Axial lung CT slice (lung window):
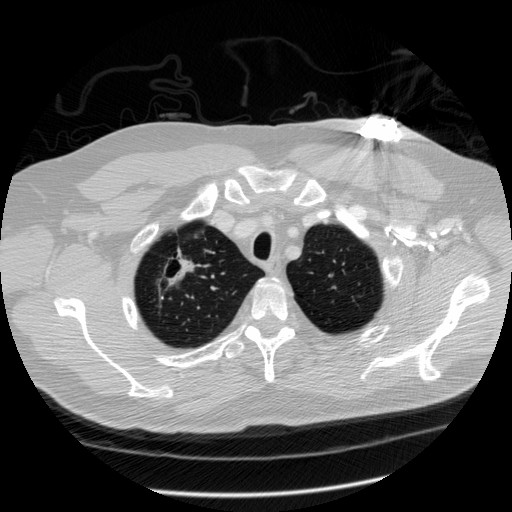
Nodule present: yes
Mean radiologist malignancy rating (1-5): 5